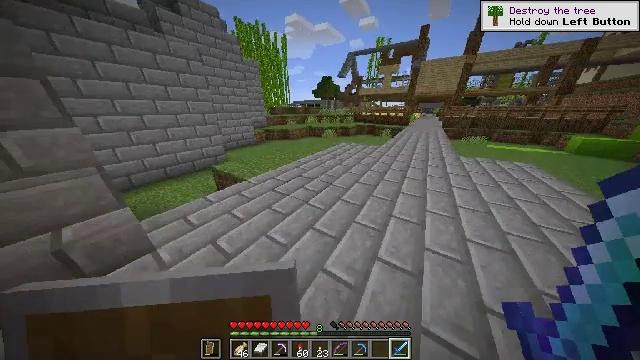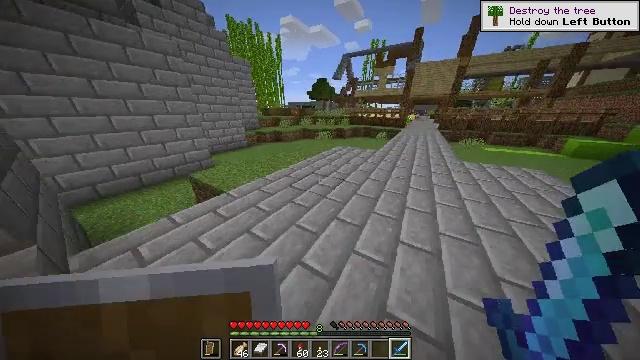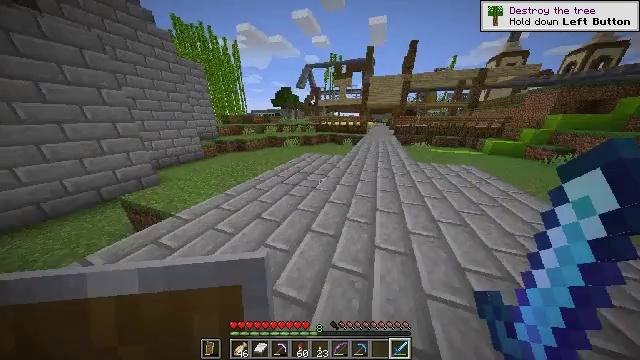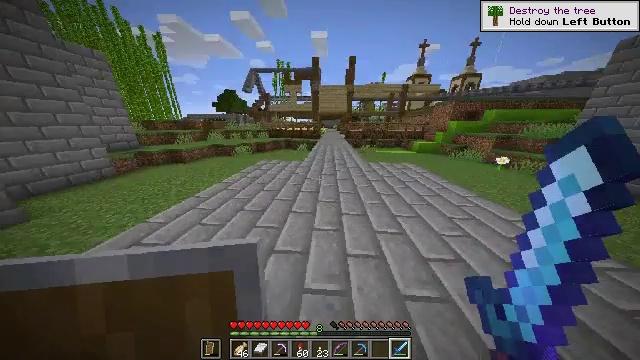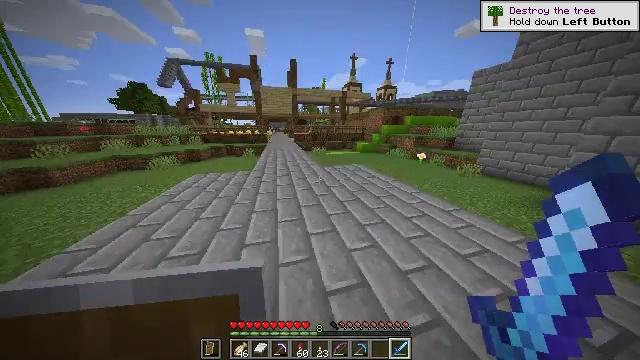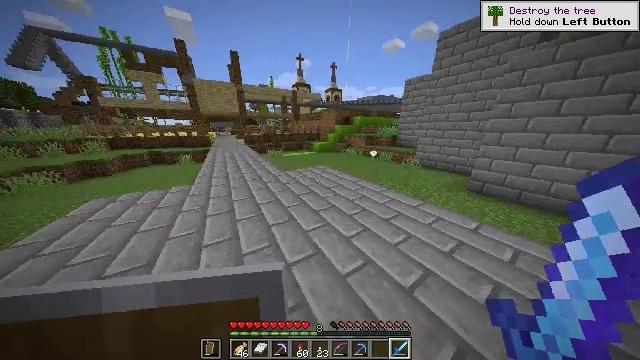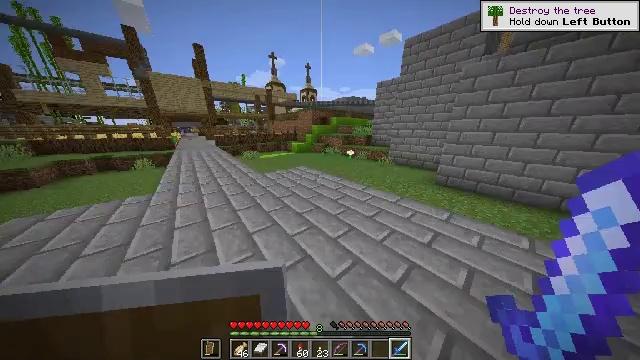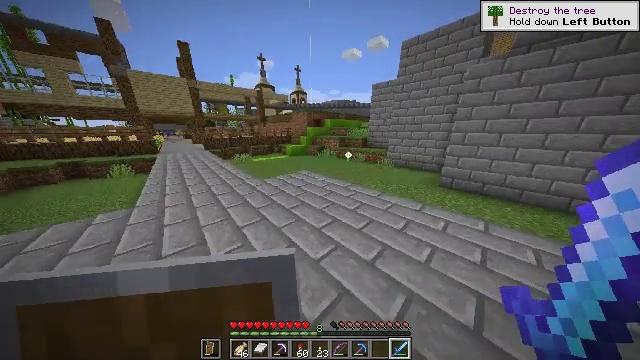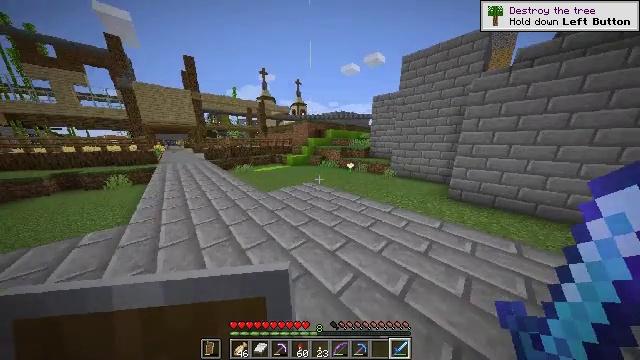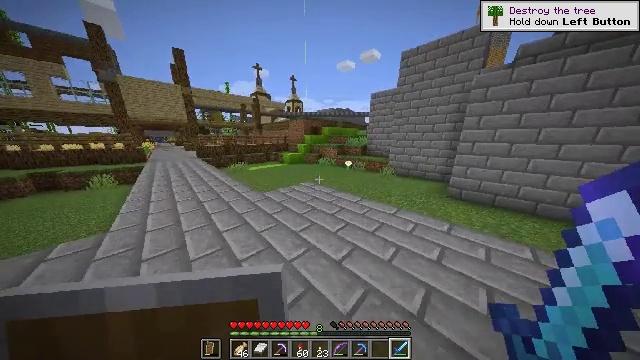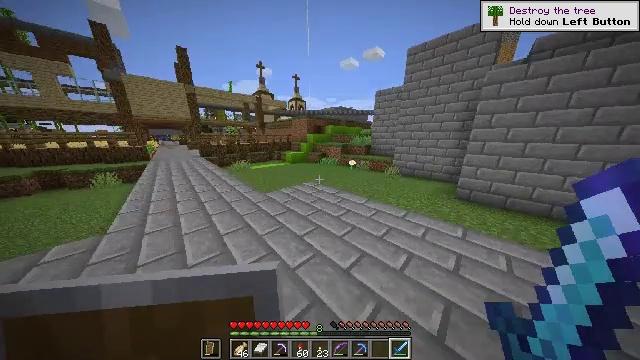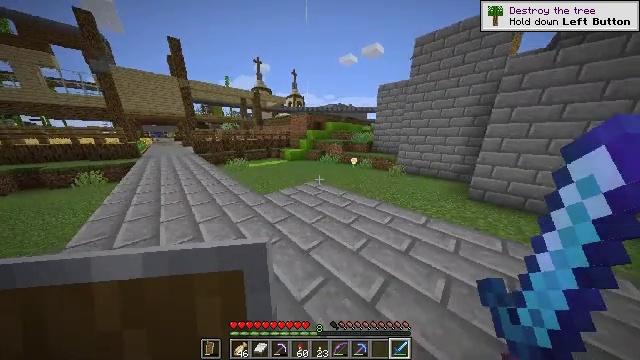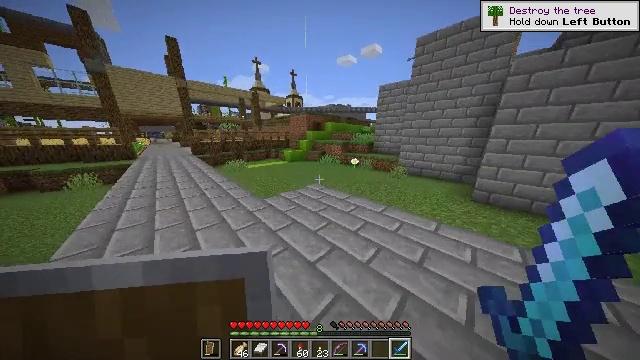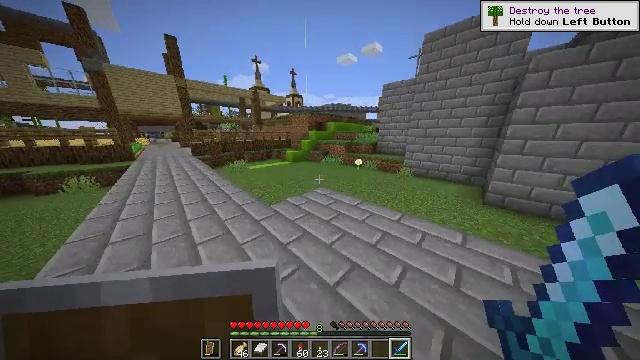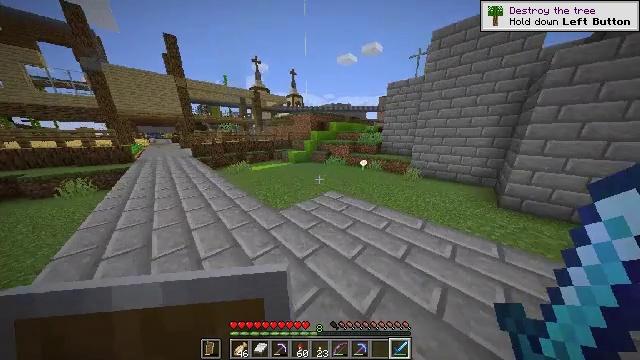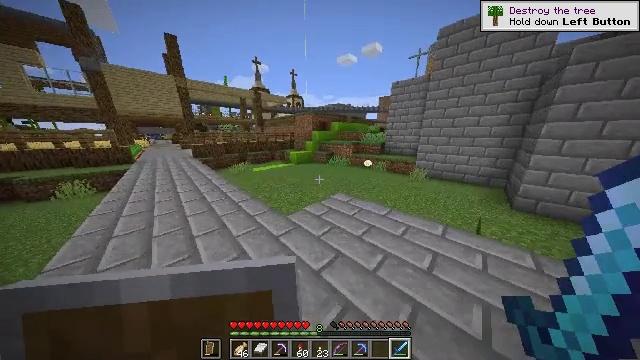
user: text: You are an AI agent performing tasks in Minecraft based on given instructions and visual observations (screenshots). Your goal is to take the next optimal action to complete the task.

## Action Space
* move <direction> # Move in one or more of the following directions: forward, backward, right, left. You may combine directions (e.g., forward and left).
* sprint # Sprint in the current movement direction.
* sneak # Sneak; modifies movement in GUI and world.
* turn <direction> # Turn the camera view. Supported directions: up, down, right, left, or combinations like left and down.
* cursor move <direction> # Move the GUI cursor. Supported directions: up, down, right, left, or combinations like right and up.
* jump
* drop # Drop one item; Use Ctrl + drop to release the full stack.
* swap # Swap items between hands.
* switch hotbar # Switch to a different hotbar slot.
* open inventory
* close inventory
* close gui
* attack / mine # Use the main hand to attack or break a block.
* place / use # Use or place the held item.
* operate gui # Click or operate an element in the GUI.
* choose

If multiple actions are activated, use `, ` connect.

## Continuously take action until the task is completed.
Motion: motion action
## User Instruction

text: Remove a white carpet from the inventory.
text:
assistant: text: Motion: move forward, turn right
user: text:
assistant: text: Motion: move forward, turn right and up
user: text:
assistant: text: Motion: move forward, turn right and up
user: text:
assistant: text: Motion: move forward, turn right and up
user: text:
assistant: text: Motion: move forward and move left, turn right
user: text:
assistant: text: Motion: move forward and move left, turn right
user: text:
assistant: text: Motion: move forward and move left, turn right
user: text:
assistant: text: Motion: move forward and move left, turn up
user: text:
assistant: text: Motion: move forward, turn right
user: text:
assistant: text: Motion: move forward
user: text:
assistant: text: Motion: move forward and move left, turn down
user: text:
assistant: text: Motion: move forward and move left
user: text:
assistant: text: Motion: move forward and move left
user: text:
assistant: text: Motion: move forward and move left
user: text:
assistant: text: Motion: move forward and move left
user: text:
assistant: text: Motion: move forward and move left
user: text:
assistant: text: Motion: move forward and move left
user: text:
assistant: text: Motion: move forward and move left, turn right
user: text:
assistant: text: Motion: move forward and move left, turn right
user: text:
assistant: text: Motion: move forward and move left, turn right
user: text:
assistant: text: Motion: move forward and move left, turn right
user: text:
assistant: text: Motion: move forward and move left, turn right and up
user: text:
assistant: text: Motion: move forward and move left, turn right and up
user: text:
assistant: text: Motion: move forward and move left, turn right and up
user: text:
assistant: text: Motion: move forward and move left, turn right and up
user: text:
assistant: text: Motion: turn right, open inventory
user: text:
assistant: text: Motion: open inventory
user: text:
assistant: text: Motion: cursor move right
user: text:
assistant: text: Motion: cursor move right
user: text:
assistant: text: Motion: cursor move right